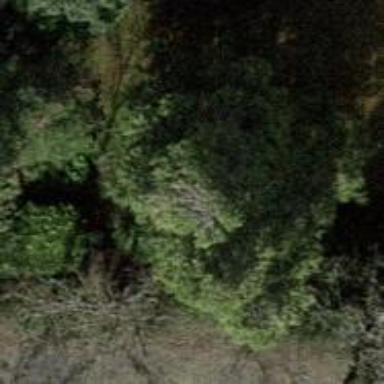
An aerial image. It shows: Evergreen tree with needle-leaved leaves.